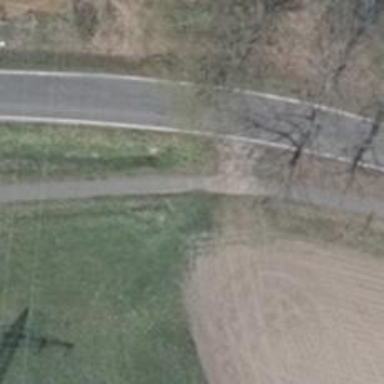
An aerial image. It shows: Asphalt path.